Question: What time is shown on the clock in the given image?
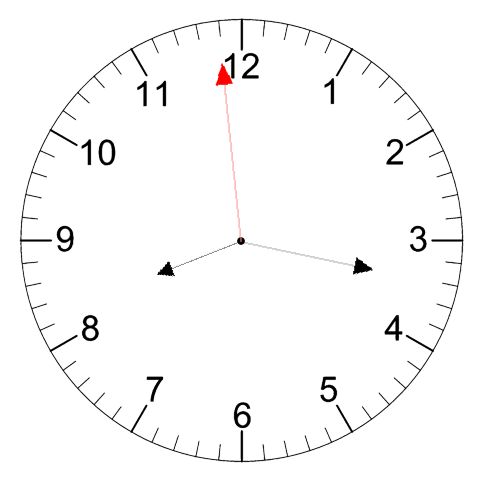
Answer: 08:16:59